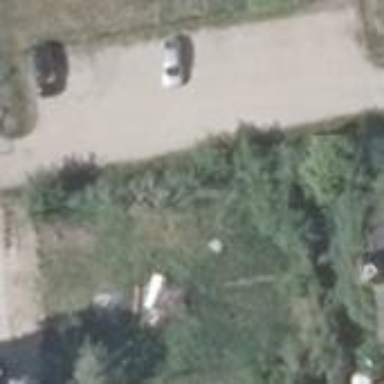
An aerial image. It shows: Parking area with unpaved surface.